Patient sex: M
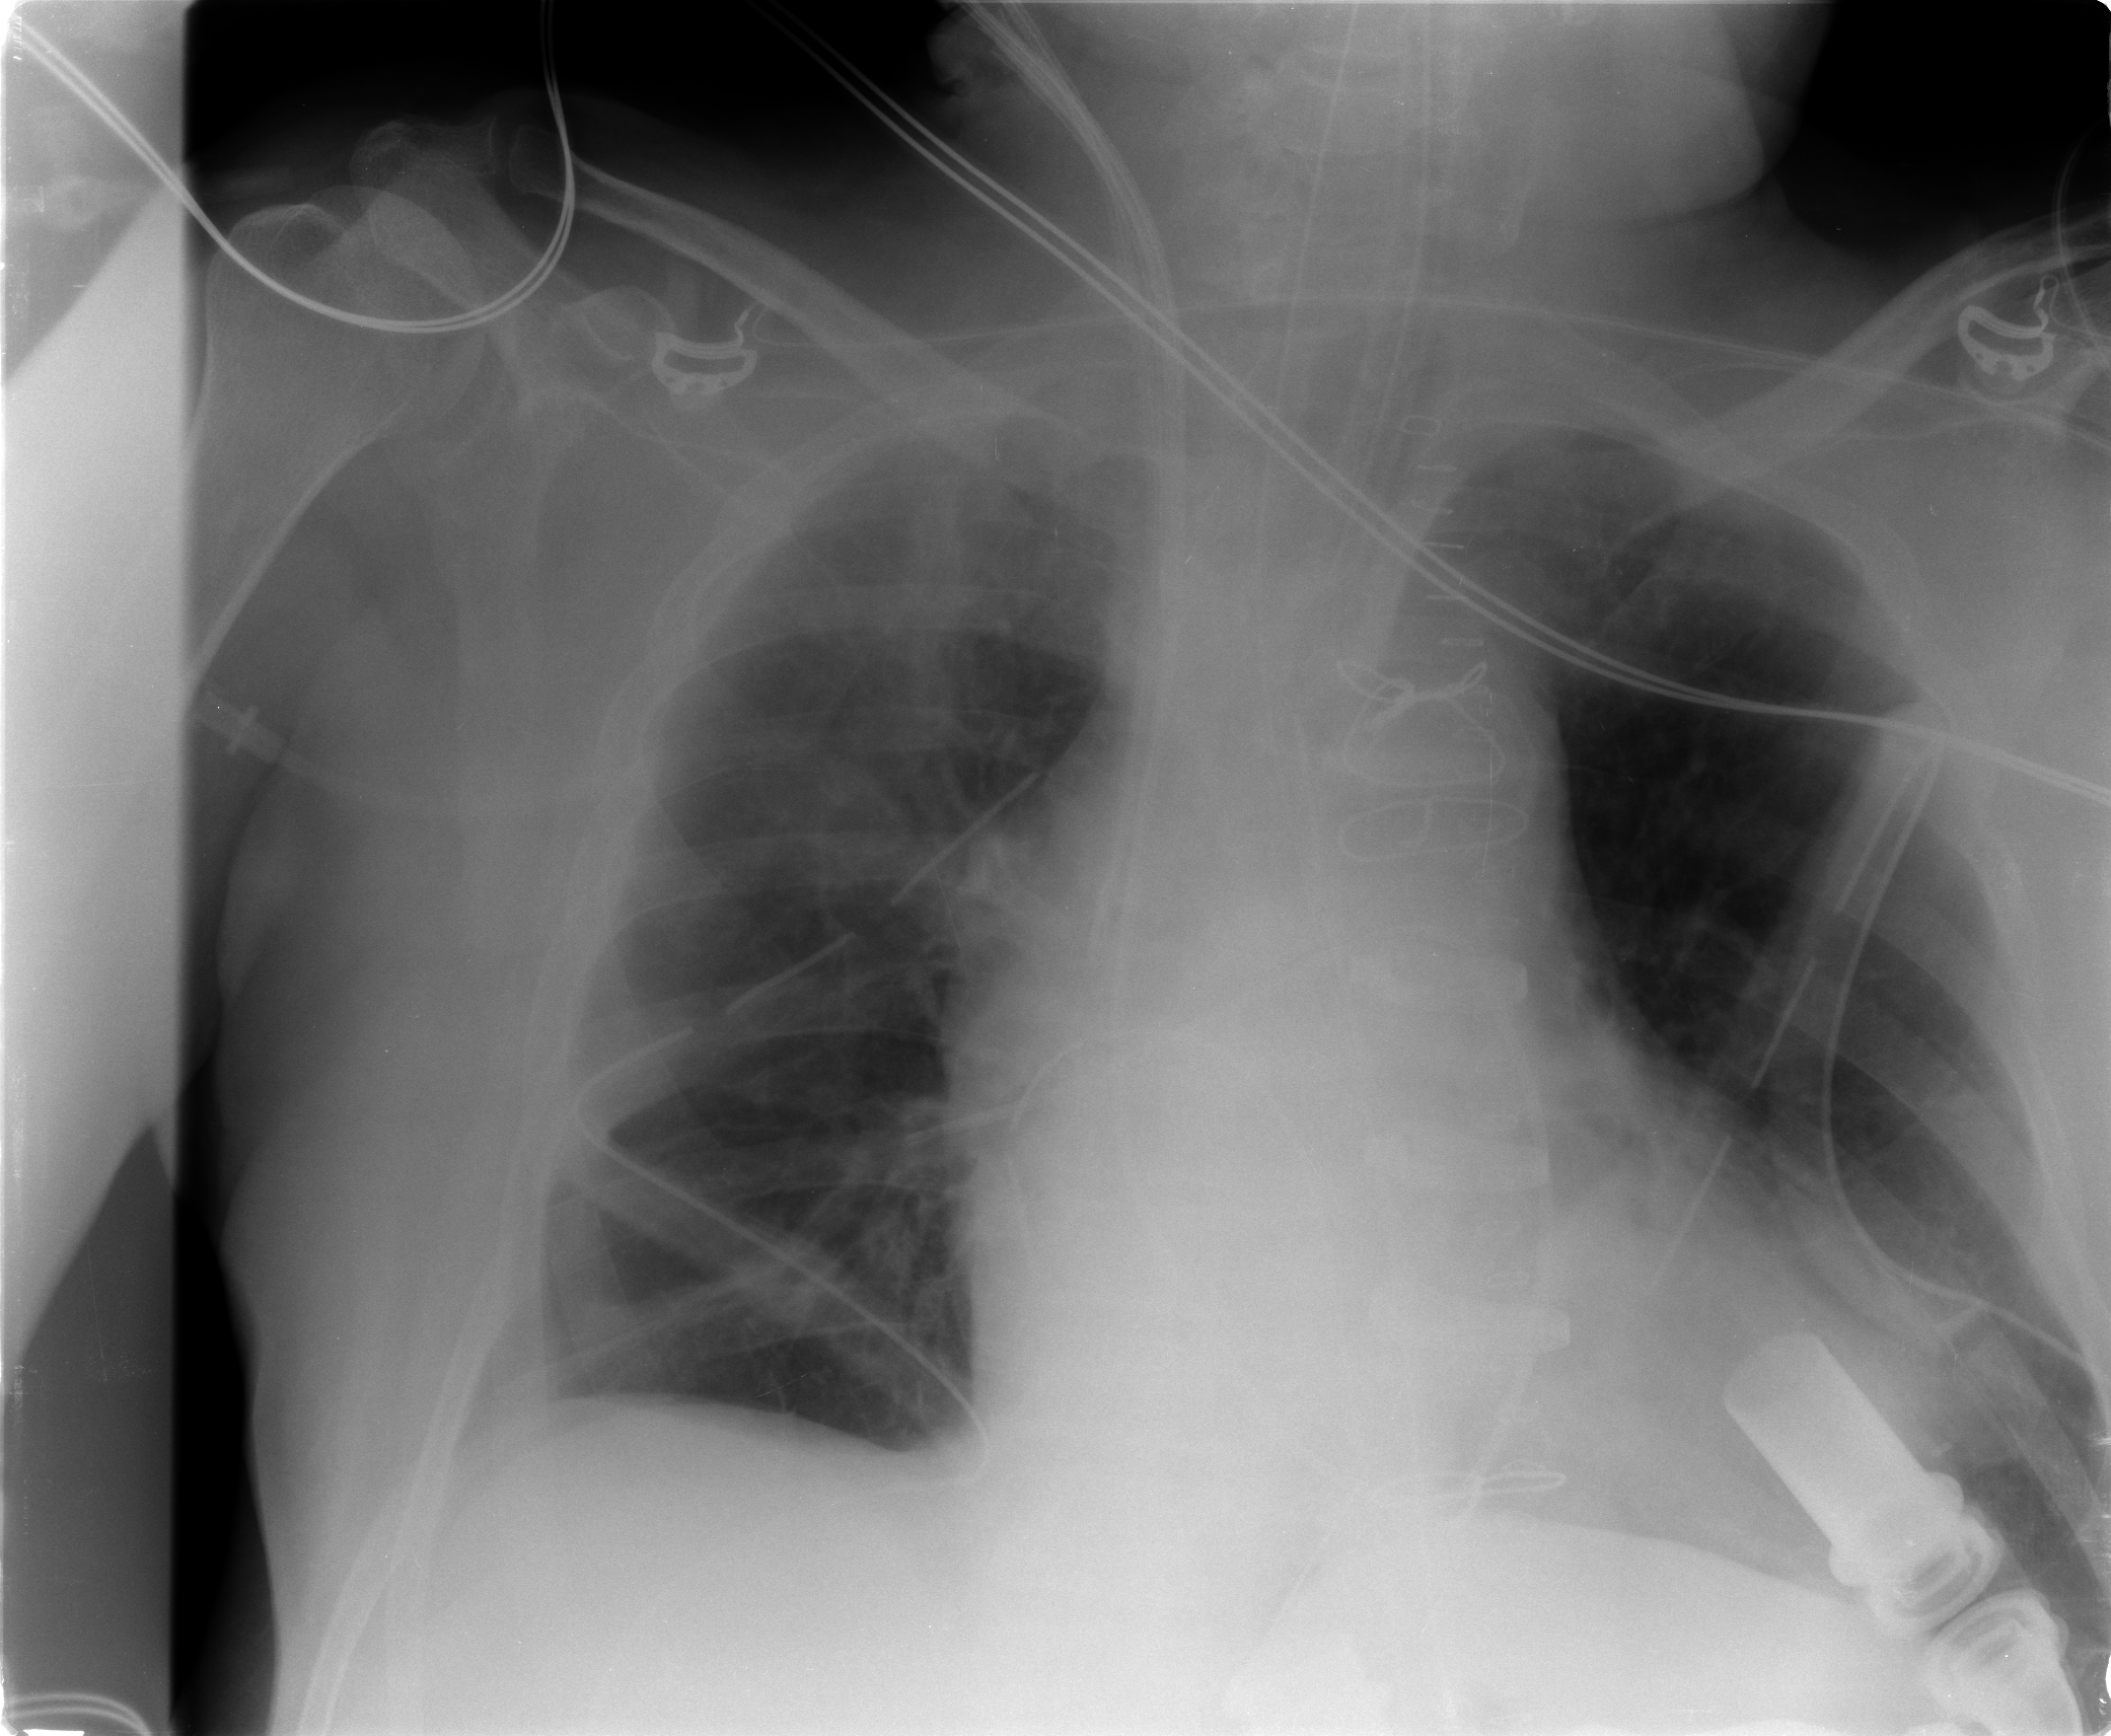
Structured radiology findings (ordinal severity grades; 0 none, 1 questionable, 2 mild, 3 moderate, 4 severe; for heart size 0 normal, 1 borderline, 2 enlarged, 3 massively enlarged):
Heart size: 2
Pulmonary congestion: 1
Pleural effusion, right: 1
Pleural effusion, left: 0
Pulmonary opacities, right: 2
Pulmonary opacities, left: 1
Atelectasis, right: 1
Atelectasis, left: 1